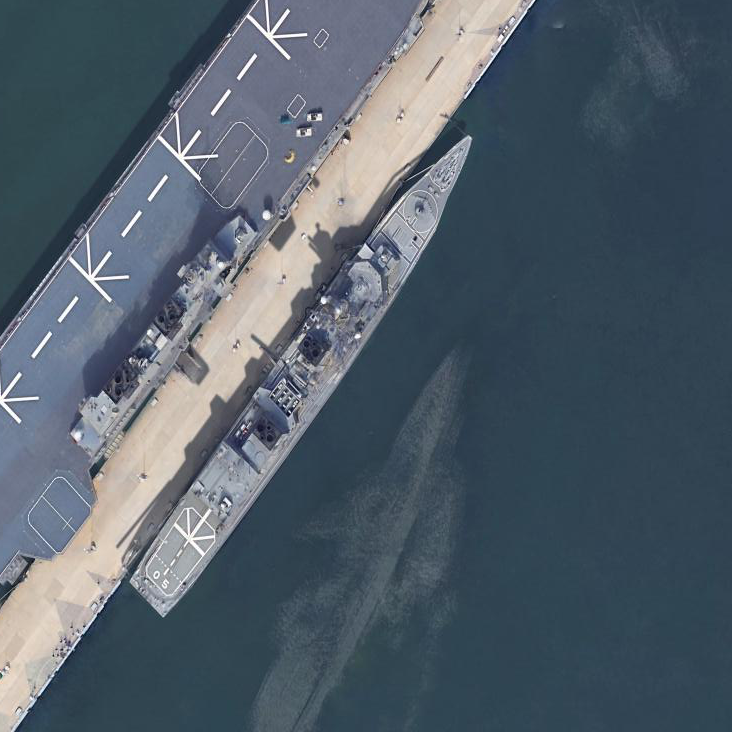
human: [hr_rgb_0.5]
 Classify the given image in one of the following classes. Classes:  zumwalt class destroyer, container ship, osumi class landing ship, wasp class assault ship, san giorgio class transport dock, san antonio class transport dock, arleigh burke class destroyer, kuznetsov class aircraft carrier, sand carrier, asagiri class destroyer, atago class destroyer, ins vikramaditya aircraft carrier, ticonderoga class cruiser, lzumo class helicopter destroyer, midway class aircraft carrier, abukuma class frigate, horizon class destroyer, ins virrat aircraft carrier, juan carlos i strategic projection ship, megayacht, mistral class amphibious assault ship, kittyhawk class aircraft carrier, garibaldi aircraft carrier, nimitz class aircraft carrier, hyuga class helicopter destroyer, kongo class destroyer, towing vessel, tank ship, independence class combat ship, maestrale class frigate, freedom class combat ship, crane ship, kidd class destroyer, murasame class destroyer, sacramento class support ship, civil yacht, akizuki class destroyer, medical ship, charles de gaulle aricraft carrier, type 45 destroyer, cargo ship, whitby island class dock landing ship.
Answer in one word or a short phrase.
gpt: Murasame class destroyer